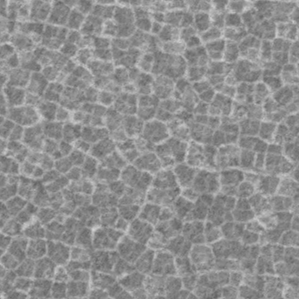
Label: frost